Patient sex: M
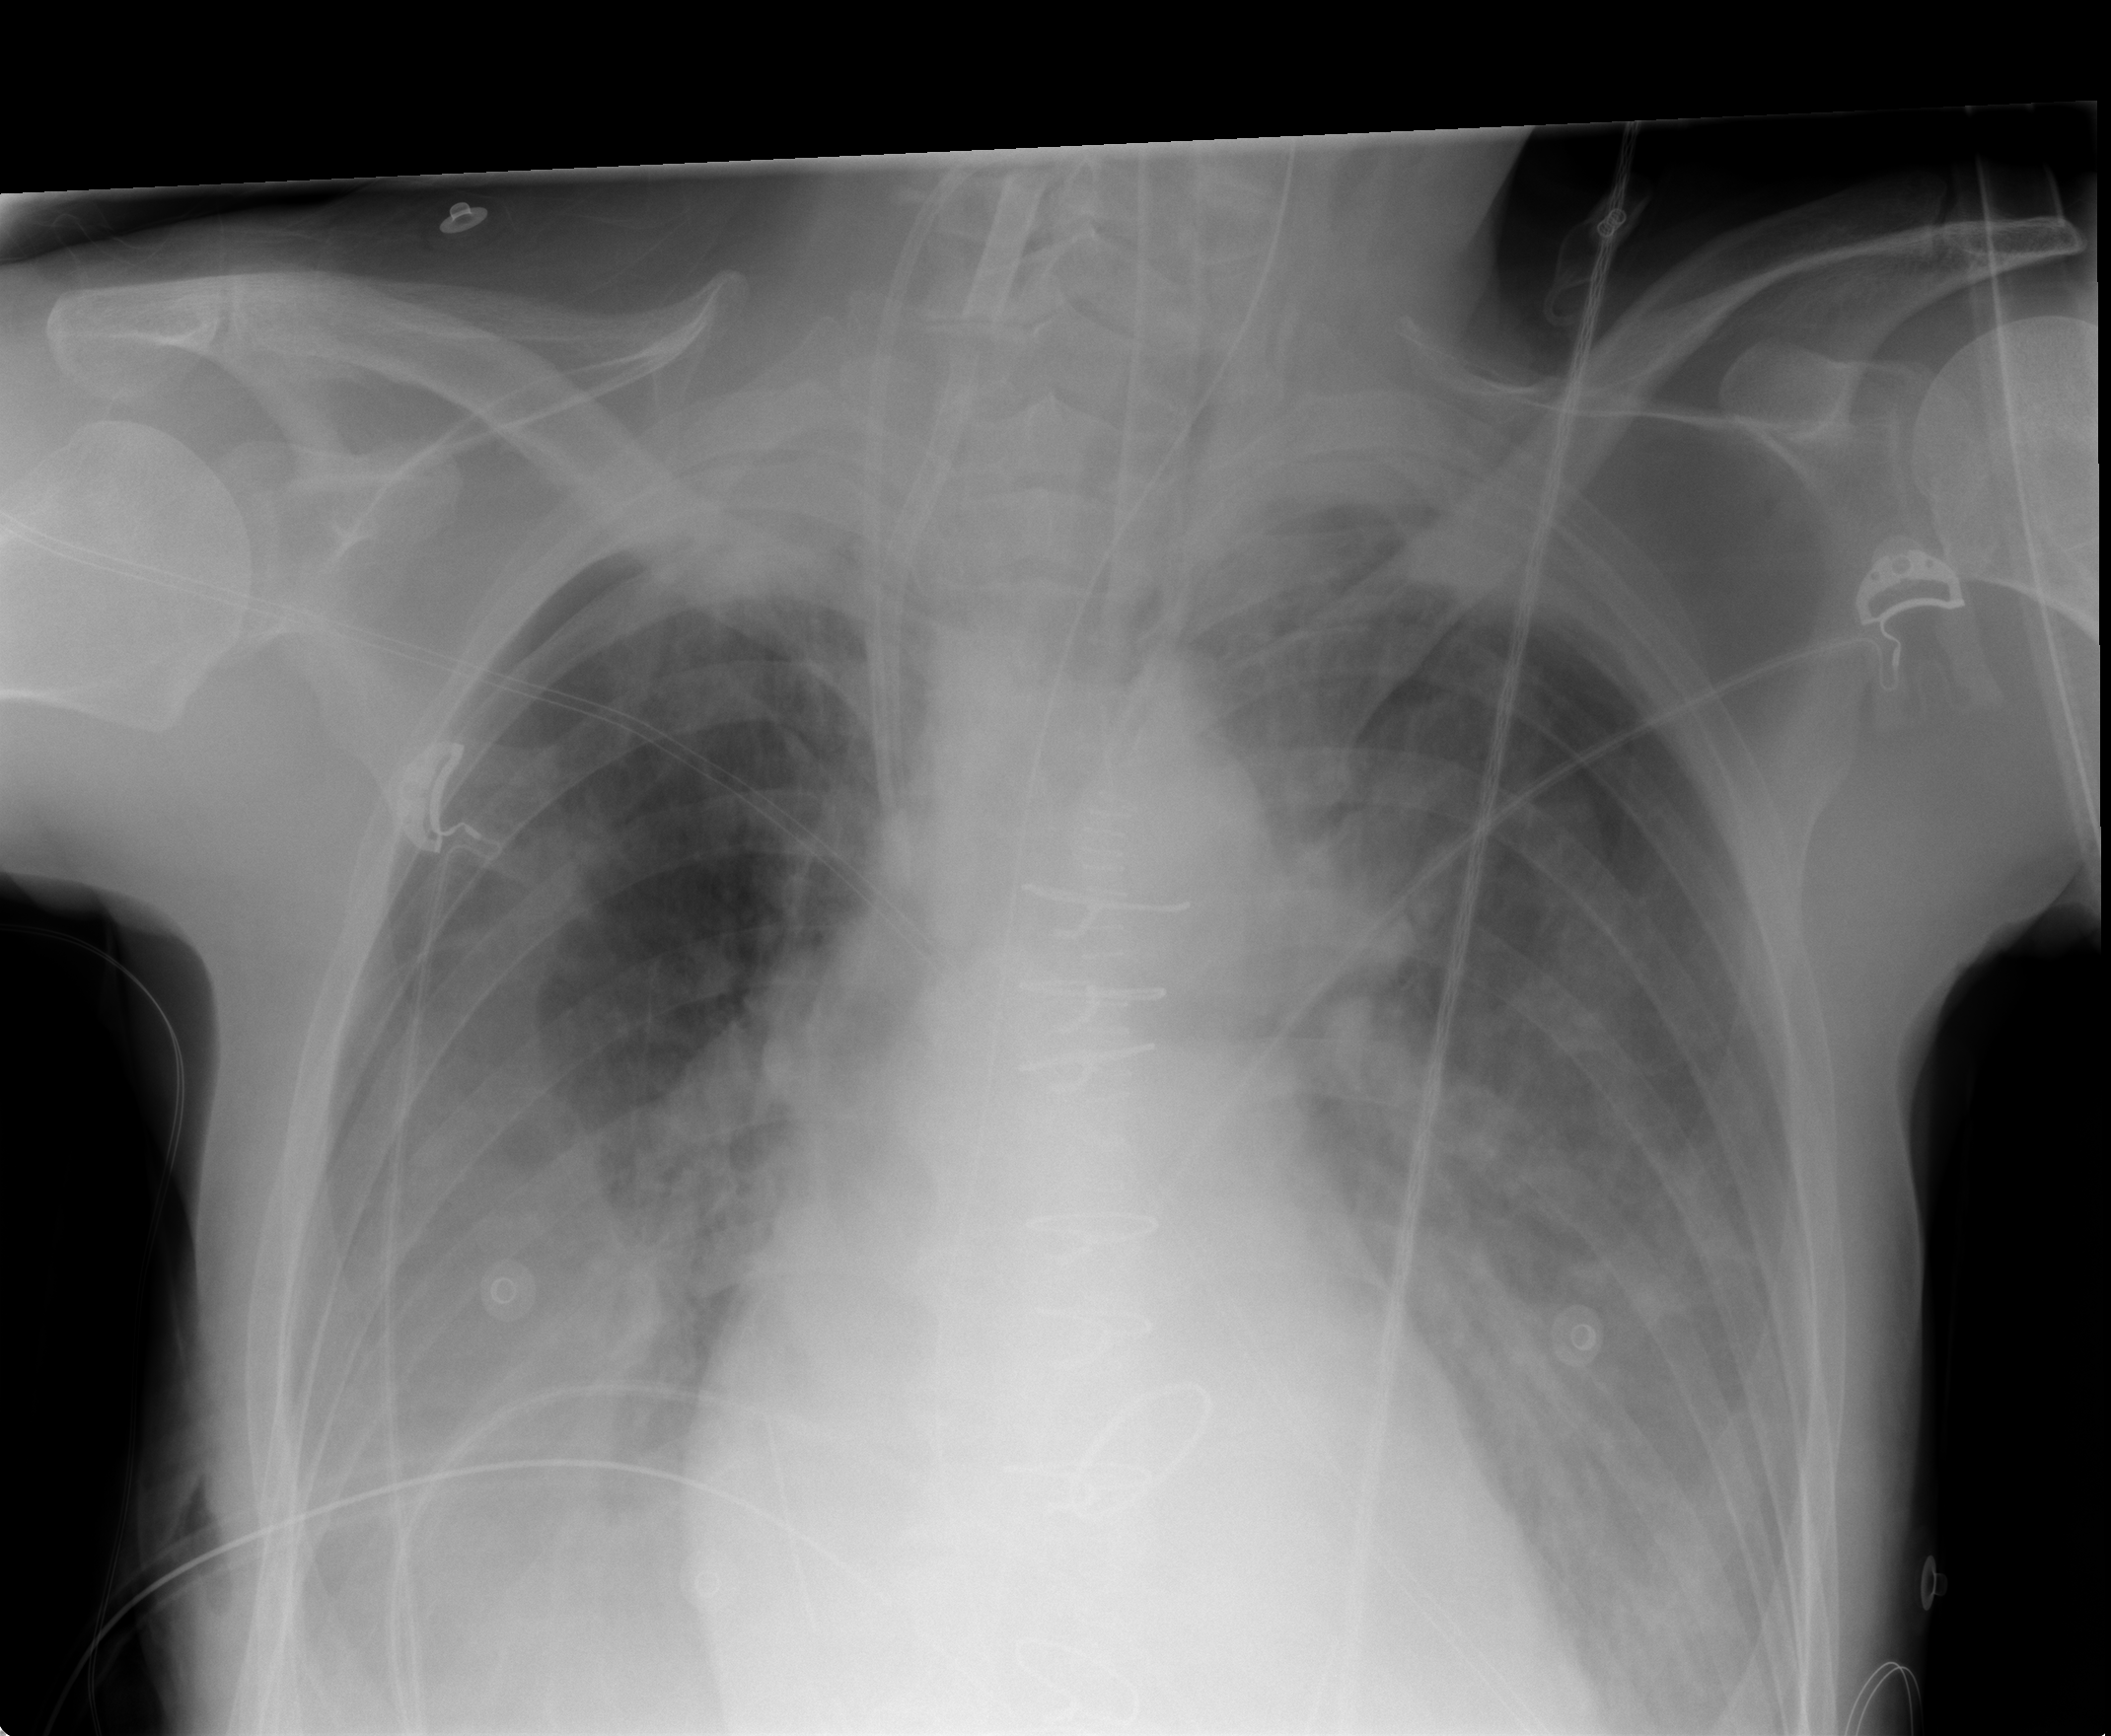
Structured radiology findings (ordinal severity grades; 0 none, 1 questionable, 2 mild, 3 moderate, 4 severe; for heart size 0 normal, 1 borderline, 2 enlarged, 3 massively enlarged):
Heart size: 0
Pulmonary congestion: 2
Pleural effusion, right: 3
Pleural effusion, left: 2
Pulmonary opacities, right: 2
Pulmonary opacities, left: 2
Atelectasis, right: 2
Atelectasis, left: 2